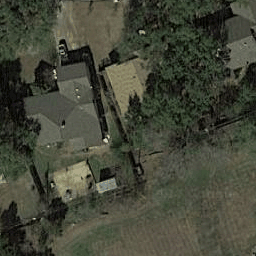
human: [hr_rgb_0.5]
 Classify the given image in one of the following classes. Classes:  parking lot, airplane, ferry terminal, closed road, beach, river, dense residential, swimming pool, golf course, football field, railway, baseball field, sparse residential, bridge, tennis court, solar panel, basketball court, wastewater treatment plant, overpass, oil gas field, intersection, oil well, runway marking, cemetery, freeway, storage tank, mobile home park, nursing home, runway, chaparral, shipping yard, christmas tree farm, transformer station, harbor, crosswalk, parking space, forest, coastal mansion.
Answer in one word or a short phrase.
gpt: sparse residential